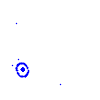
Particle: pion